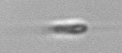
Label: flagellate_morphotype3